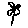
Label: flower